Question: '''
<?php
$countries = array (
"US" => "United States Of America",
"GB" => "United Kingdom",
"CA" => "Canada",
"AU" => "Australia",
"AT" => "Austria",
"BE" => "Belgium",
"CN" => "China",
"DK" => "Denmark",
"EE" => "Estonia",
"FI" => "Finland",
"FR" => "France",
"DE" => "Germany",
"HK" => "Hong Kong",
"HU" => "Hungary",
"IS" => "Iceland",
"IN" => "India",
"ID" => "Indonesia",
"IE" => "Ireland",
"IT" => "Italy",
"JP" => "Japan",
"KR" => "Republic of Korea",
"KW" => "Kuwait",
"LV" => "Latvia",
"LU" => "Luxembourg",
"MY" => "Malaysia",
"MV" => "Maldives",
"MU" => "Mauritius",
"MX" => "Mexico",
"MC" => "Monaco",
"NL" => "Netherlands",
"NZ" => "New Zealand",
"NO" => "Norway",
"OM" => "Oman",
"PH" => "Philippines",
"PL" => "Poland",
"PT" => "Portugal",
"PR" => "Puerto Rico",
"QA" => "Qatar",
"RU" => "Russia",
"RS" => "Serbia",
"SG" => "Singapore",
"ZA" => "South Africa",
"ES" => "Spain",
"LK" => "Sri Lanka",
"SE" => "Sweden",
"CH" => "Switzerland",
"TW" => "Taiwan",
"TH" => "Thailand",
"AE" => "United Arab Emirates",
"VN" => "Vietnam"
);
$i = 1;
$locale ='<div class="section" style="clear:both;">';
$locale .= '<div class="grid" style="width:100px; display:inline-block;">';
foreach($countries as $code => $name) {
if($i % 10 == 0) {
$locale .= '<span class="item" locale="'.$code.'"><img src="/site/world/'.strtolower($code).'.png">'.$name.'</span>';
$locale .= '</div>';
$locale .= '<div class="grid" style="width:100px; display:inline-block;">';
} else {
$locale .= '<span class="item" locale="'.$code.'"><img src="/site/world/'.strtolower($code).'.png">'.$name.'</span>';
}
$i++;
}
$locale .='</div>';
$locale .='</div>';
echo $locale;
?>
'''
In the code above, I'm actually trying to create a new column after every 10 country names. It works fine, but It seems to be adding a blank extra column as you can see in the image. How is this happening and how can I set this right?

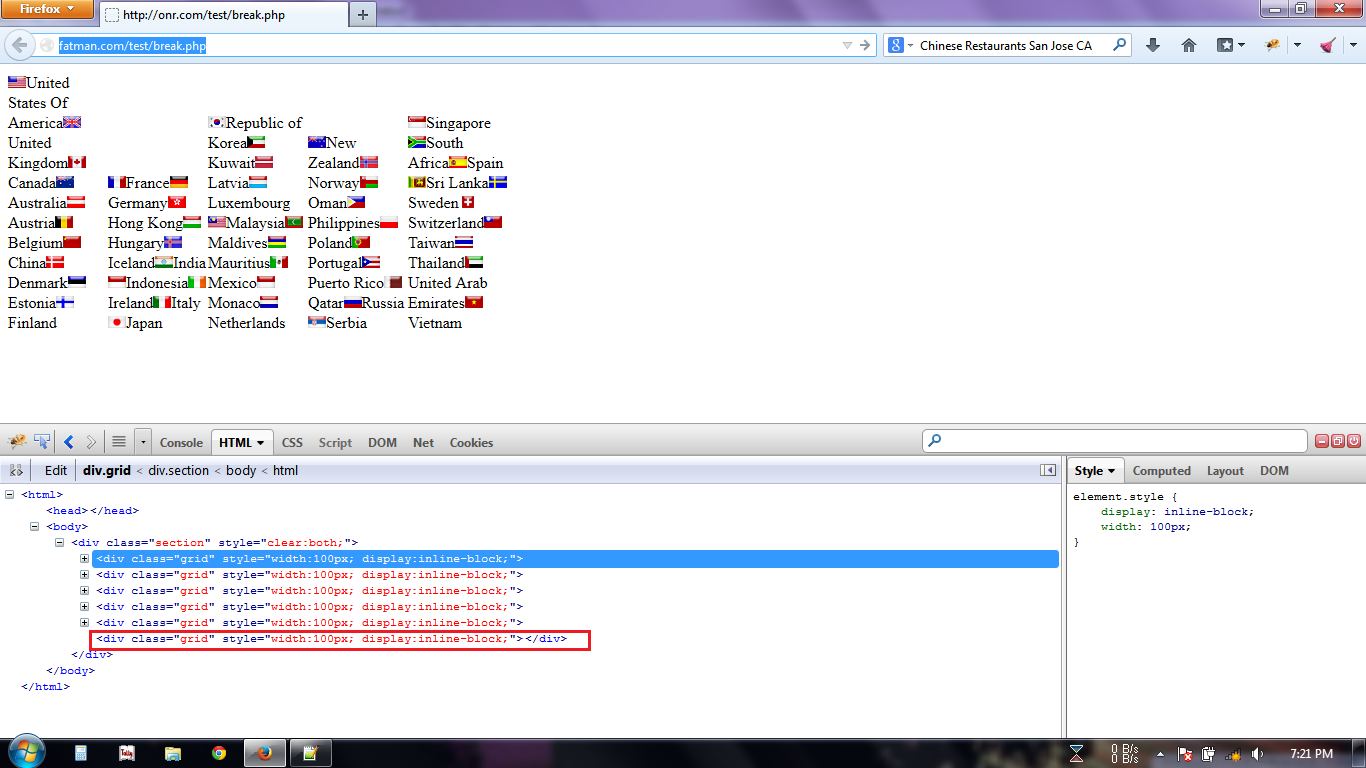
Answer: start $i from 0, using this method we can avoid some code repetition.
'''
$i = 0;
$locale ='<div class="section" style="clear:both;">';
foreach($countries as $code => $name) {
if($i % 10 == 0) {
$locale .= '<div class="grid" style="width:100px; display:inline-block;">';
}
$locale .= '<span class="item" locale="'.$code.'"><img src="/site/world/'.strtolower($code).'.png">'.$name.'</span>';
if($i % 10 == 9) {
$locale .= '</div>';
}
$i++;
}
$locale .='</div>';
'''